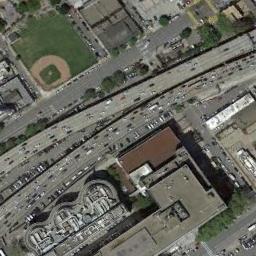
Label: baseball_diamond